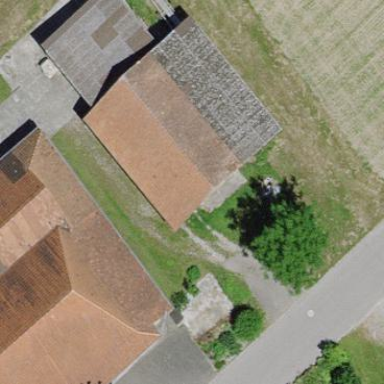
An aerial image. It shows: Rural barn.